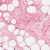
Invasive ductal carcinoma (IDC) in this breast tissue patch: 0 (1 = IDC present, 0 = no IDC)